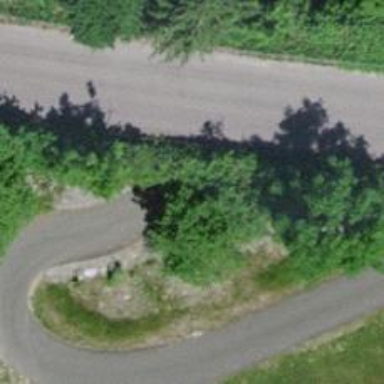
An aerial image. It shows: Designated golf cart path tunnel crossing service road.